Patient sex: F
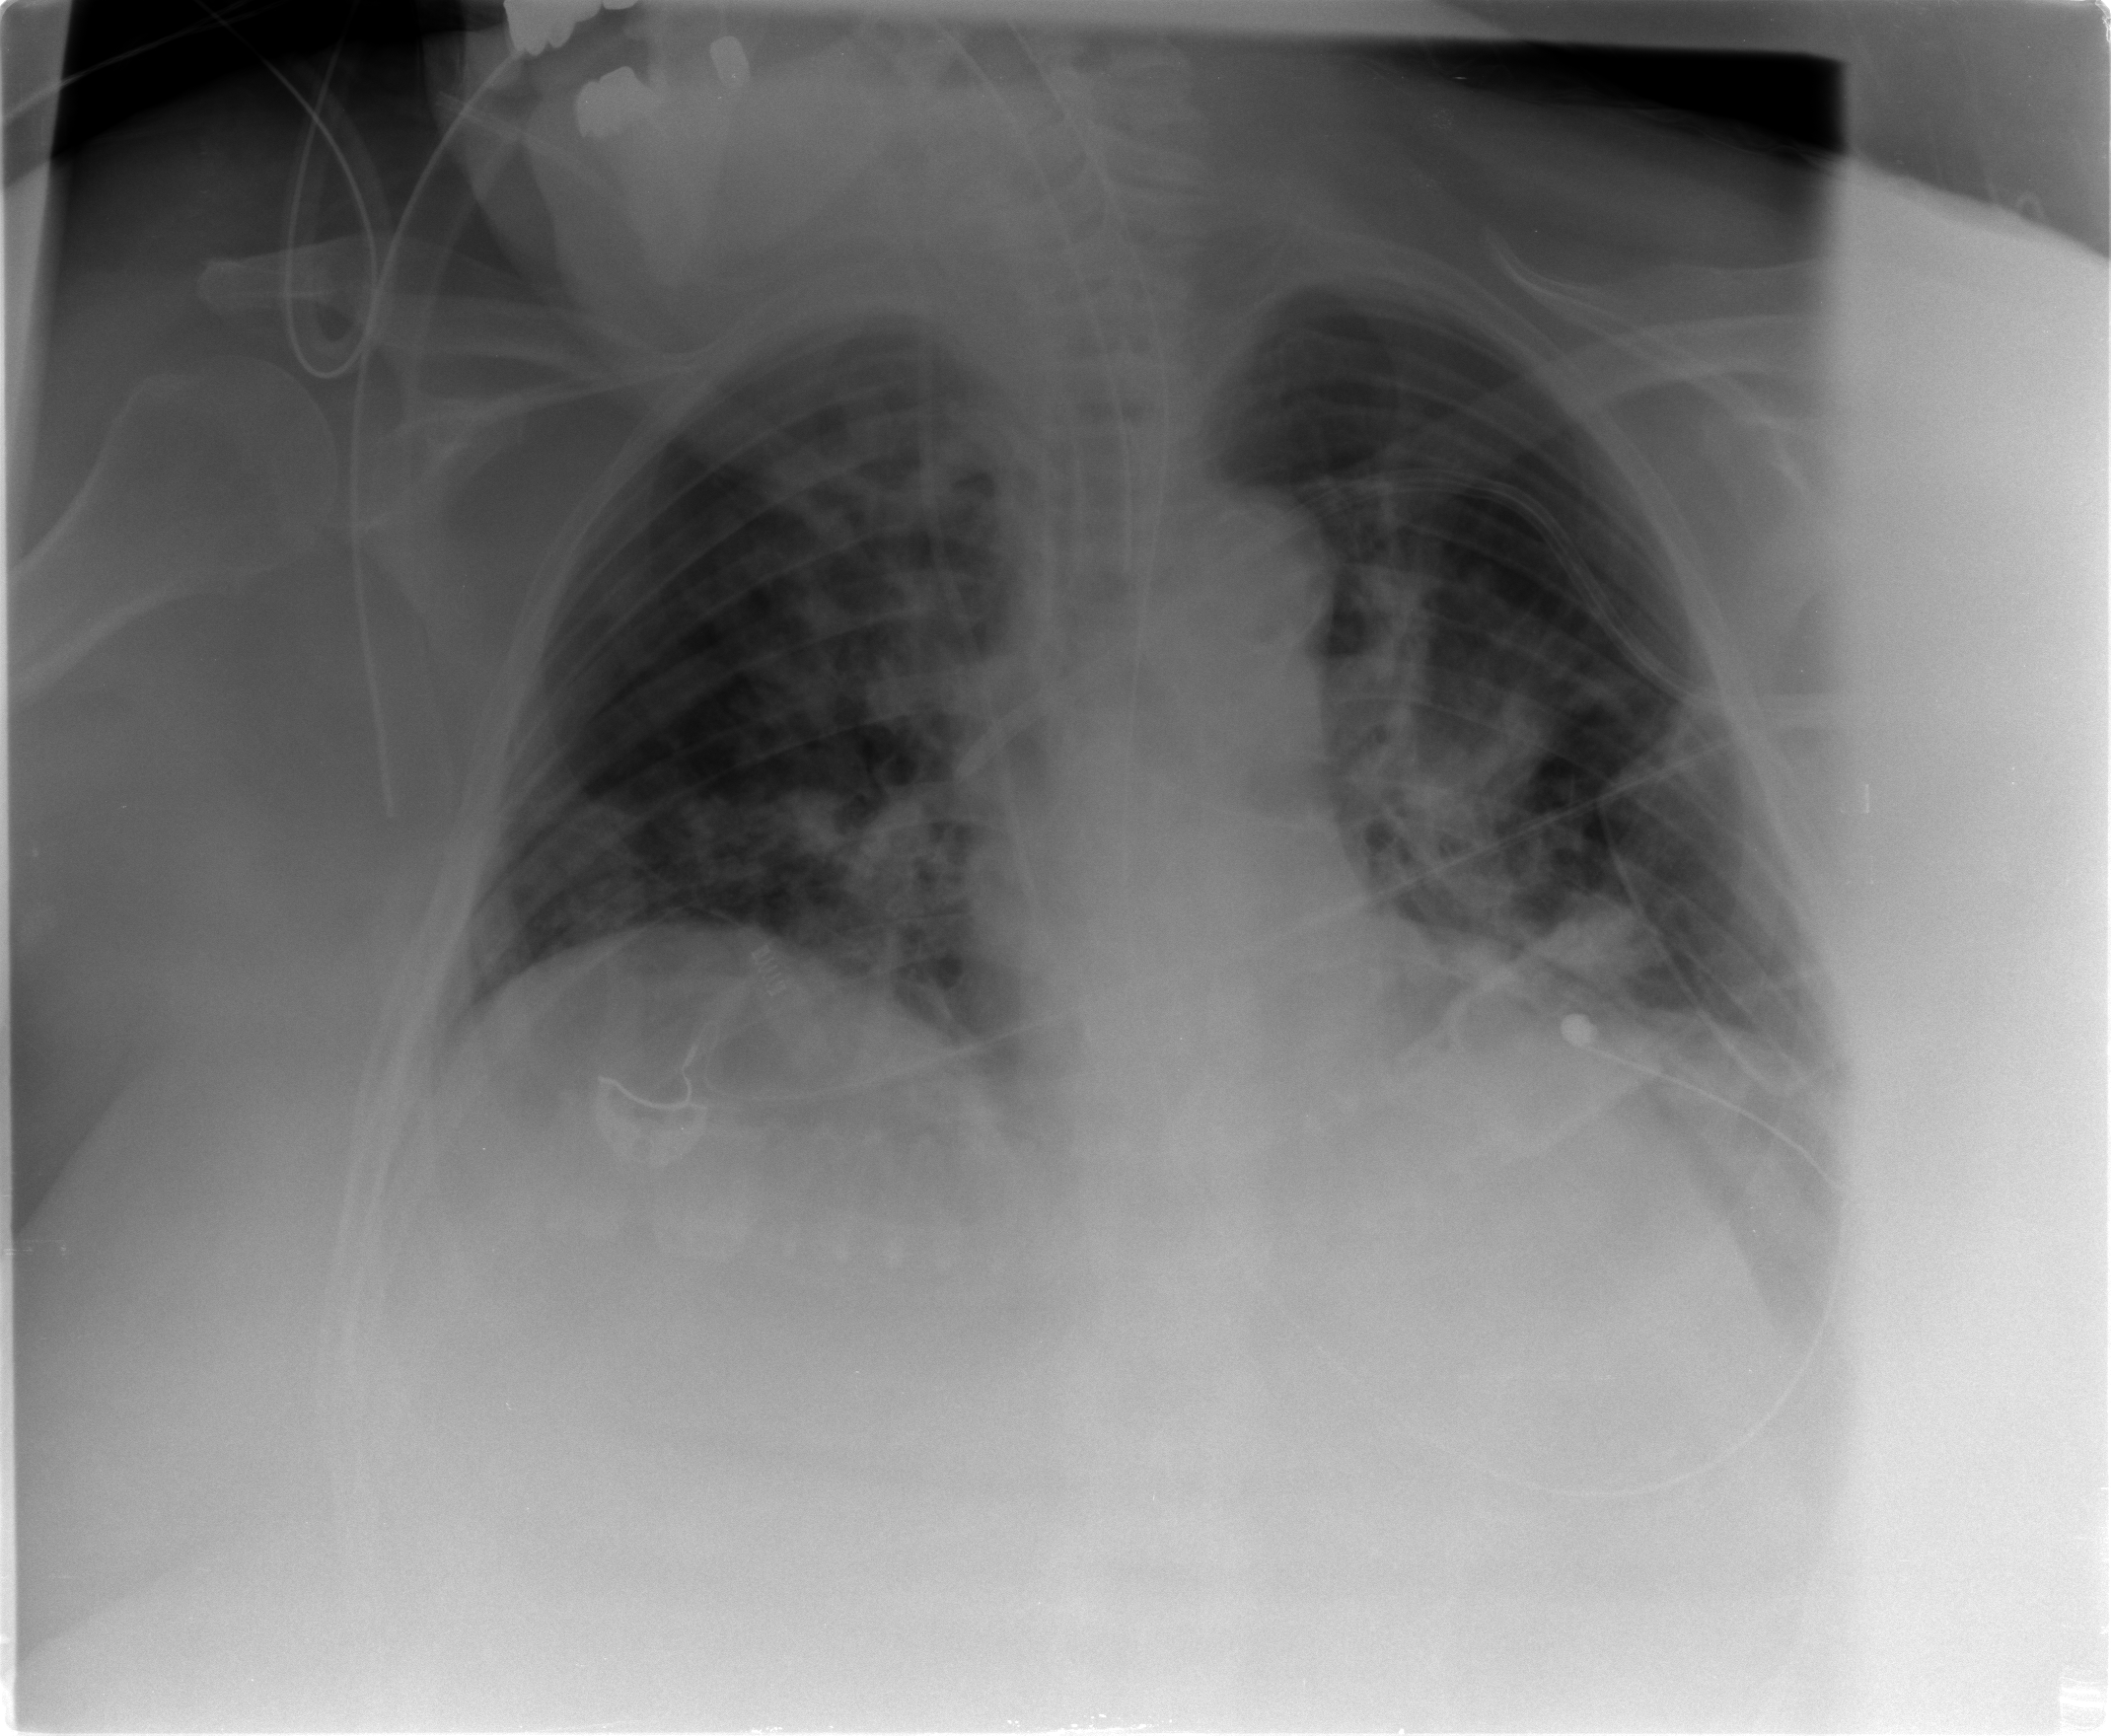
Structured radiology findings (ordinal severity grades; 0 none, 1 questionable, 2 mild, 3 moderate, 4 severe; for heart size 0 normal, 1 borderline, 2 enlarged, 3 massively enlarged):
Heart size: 0
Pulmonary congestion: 2
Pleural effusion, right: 0
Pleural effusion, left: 0
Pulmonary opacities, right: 2
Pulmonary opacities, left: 2
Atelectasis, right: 1
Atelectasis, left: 2